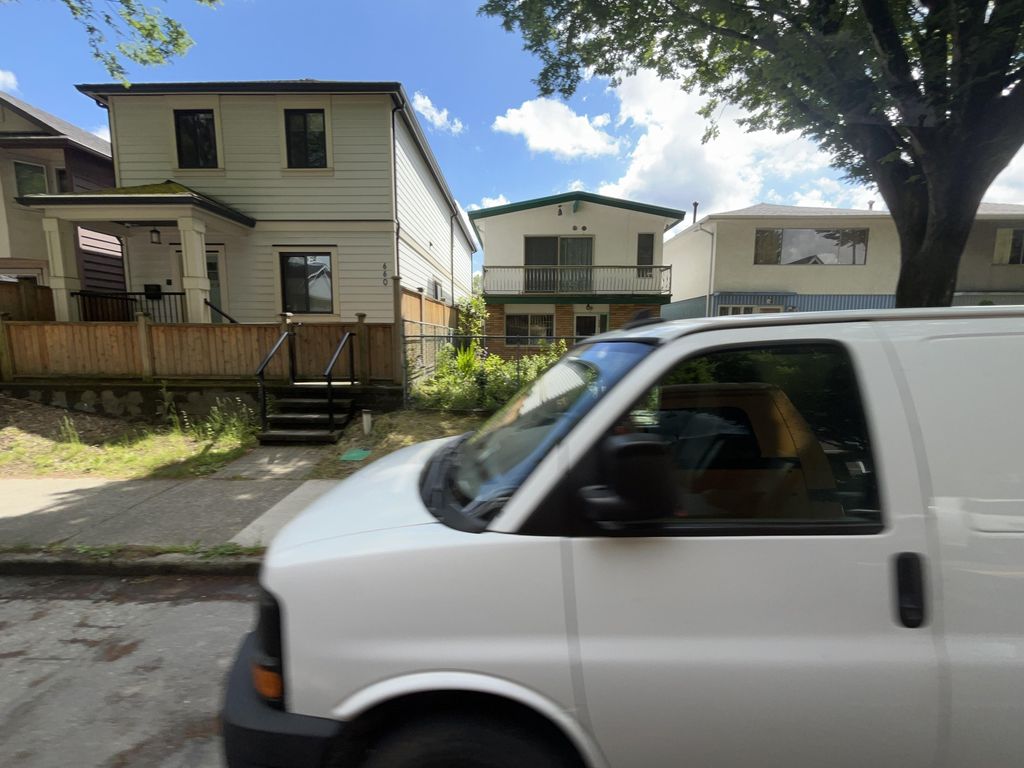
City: vancouver